Aerial crown-view tile of a tropical tree (Barro Colorado Island, Panama), acquired 20240611:
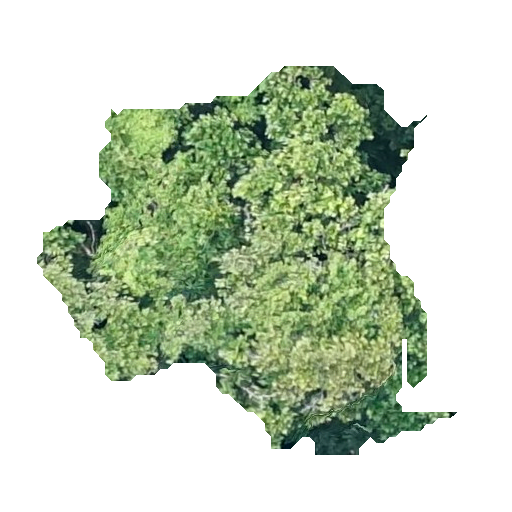
Species: Anacardium excelsum
GBIF accepted scientific name: Anacardium excelsum
Crown area: 157.937 m²